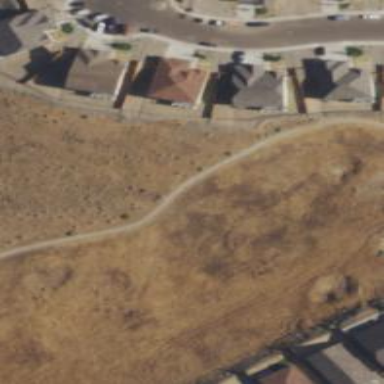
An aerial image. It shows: Area with grass used as rough in golf course.